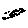
Label: bird